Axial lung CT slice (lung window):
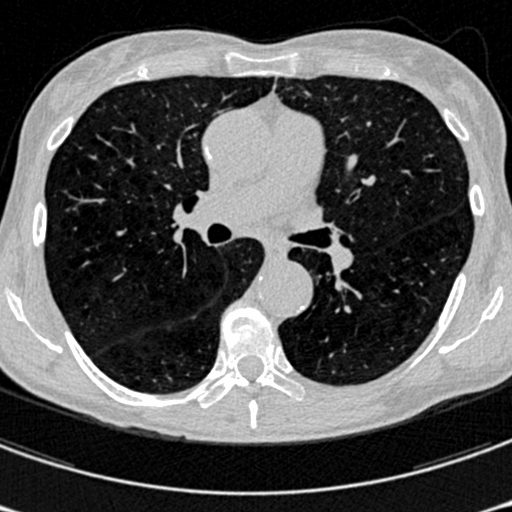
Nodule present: no